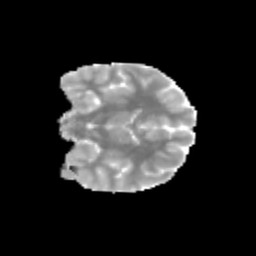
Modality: MD
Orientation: coronal
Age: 11
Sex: female
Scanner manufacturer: siemens
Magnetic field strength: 3 T
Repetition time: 3.8 s
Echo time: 0.07 s